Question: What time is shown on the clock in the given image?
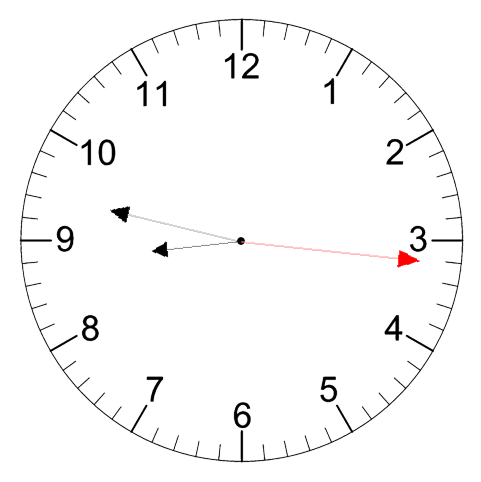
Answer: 08:47:16